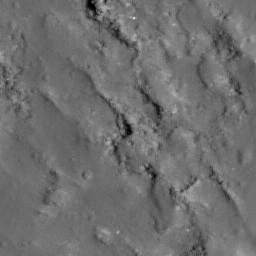
Pit: Lalande 3c
Host crater: Lalande
Host type: impact_melt
Lunar coordinates: latitude -4.531, longitude 351.49